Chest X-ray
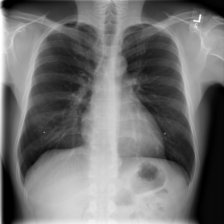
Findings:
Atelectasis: negative
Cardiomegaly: negative
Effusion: negative
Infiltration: negative
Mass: negative
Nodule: negative
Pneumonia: negative
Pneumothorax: negative
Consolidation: negative
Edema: negative
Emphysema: negative
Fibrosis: negative
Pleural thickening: negative
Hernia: negative